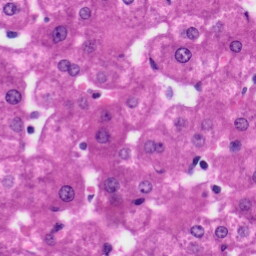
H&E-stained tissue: Liver